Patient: sex F, age 31
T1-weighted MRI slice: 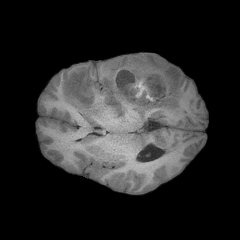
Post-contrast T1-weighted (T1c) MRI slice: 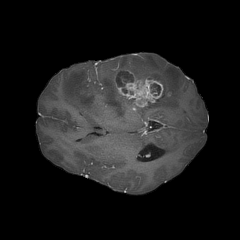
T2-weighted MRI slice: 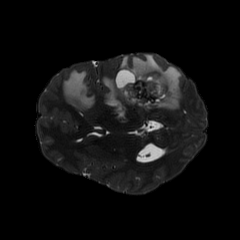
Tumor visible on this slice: yes
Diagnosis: Glioblastoma, IDH-wildtype
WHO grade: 4